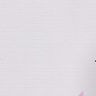
Metastatic tissue present: no